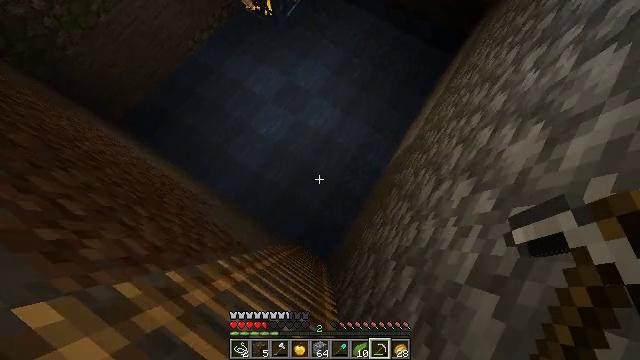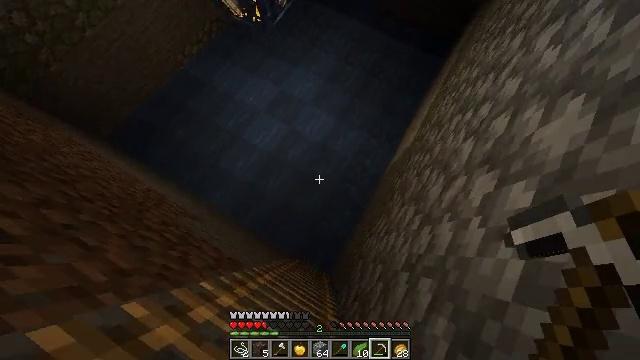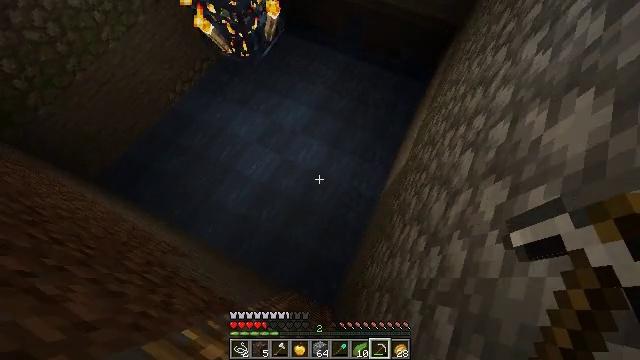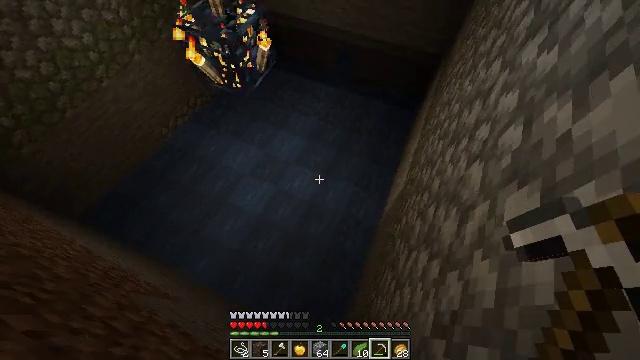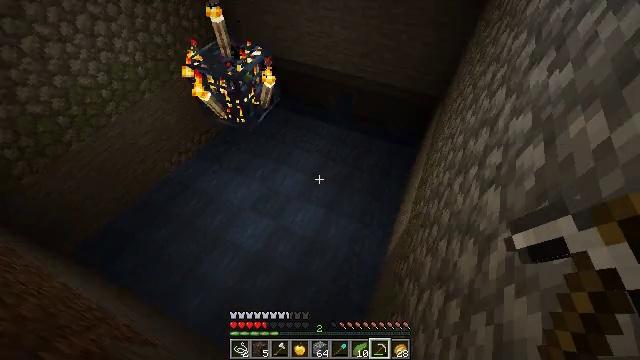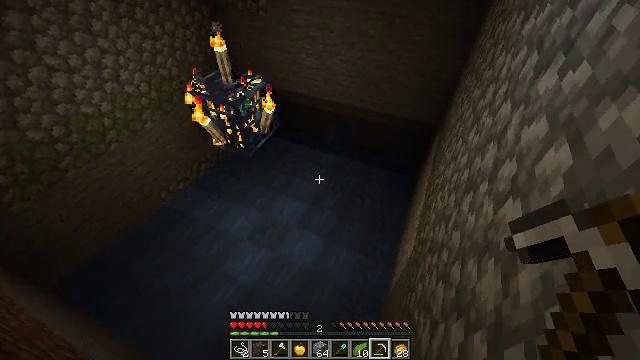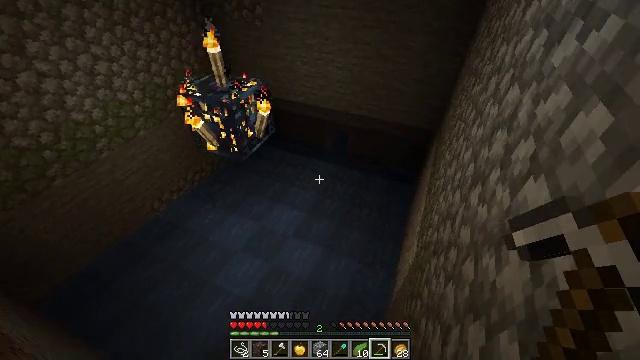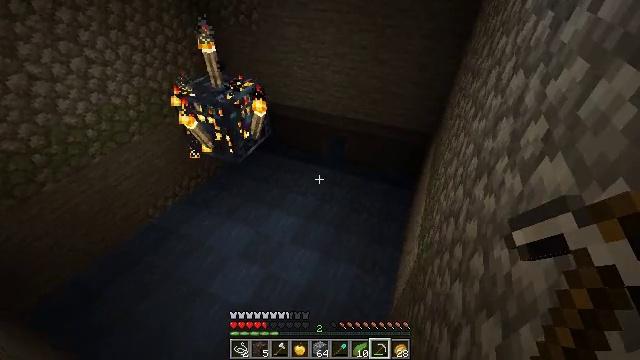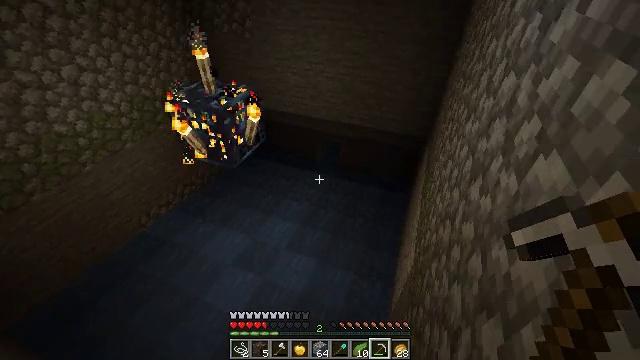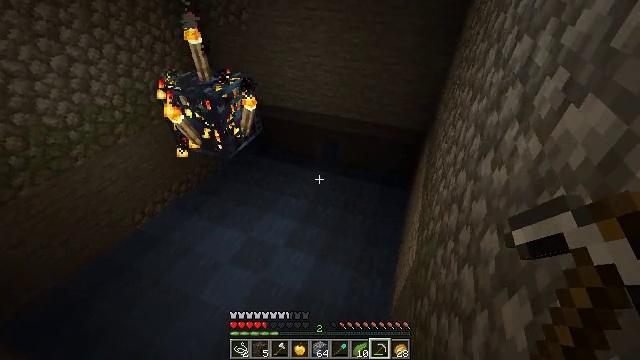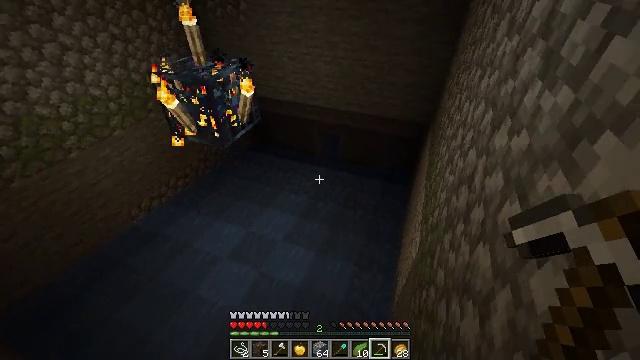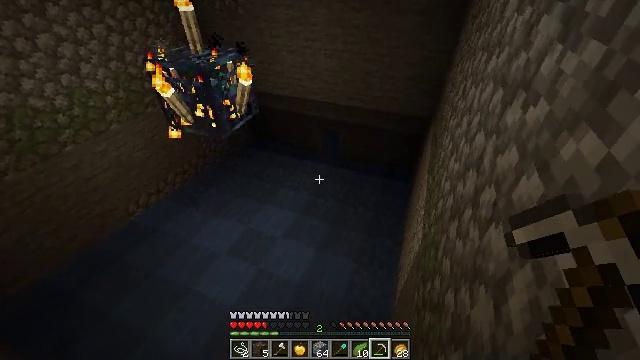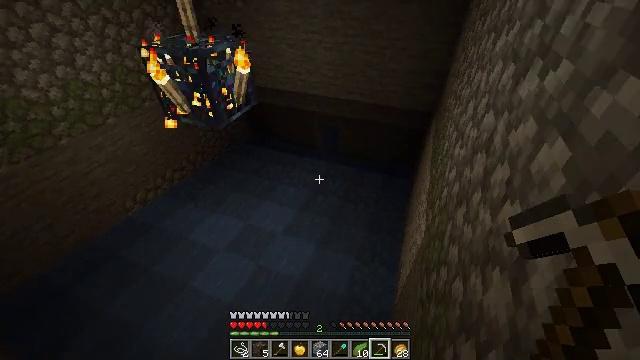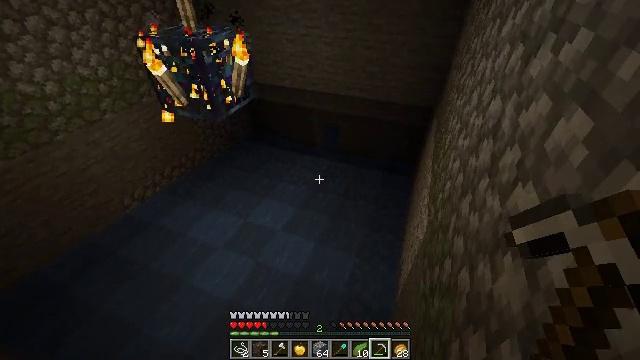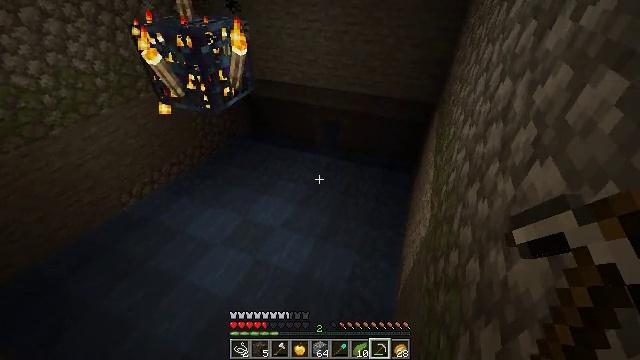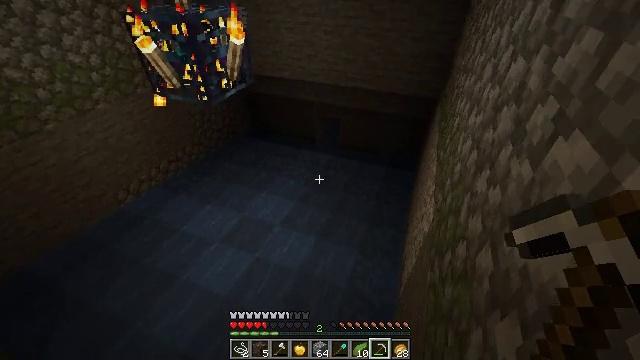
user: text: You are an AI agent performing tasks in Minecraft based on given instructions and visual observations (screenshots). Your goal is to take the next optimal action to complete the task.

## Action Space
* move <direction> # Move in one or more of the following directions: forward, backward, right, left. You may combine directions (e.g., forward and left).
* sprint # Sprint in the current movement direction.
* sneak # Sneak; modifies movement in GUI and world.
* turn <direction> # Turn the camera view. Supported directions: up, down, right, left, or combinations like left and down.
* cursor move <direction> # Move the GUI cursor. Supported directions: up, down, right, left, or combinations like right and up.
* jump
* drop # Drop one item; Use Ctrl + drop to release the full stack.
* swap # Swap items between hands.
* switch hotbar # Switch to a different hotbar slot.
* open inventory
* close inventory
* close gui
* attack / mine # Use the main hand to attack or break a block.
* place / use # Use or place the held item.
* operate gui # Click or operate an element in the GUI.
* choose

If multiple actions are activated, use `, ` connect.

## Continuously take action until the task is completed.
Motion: motion action
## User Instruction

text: Harvest kelp plant in the water.
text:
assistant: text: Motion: turn right and up
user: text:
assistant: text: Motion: turn right and up
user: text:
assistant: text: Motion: turn right and up
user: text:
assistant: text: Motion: turn up
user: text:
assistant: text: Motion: turn up
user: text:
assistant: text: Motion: turn up
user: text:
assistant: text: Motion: turn up
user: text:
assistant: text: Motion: turn right and up
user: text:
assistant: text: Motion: no_op
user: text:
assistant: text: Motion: no_op
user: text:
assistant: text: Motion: no_op
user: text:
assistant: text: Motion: no_op
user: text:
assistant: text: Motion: no_op
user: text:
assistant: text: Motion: move forward
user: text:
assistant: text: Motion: move forward
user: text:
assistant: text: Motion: move forward
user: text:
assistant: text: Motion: move forward, turn up
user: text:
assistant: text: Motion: move forward, turn up
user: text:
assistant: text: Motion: move forward, turn up
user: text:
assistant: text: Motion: move forward, turn left and up
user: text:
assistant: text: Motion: move forward
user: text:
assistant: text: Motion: move forward, sprint
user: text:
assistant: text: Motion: move forward, sprint
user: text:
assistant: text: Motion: move forward, sprint
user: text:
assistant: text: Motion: move forward
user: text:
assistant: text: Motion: move forward, turn left
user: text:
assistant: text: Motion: move forward, turn left and up
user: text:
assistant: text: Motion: move forward, sprint, turn left and up
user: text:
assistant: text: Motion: move forward, sprint, turn left and up
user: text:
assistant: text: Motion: move forward, sprint, turn up